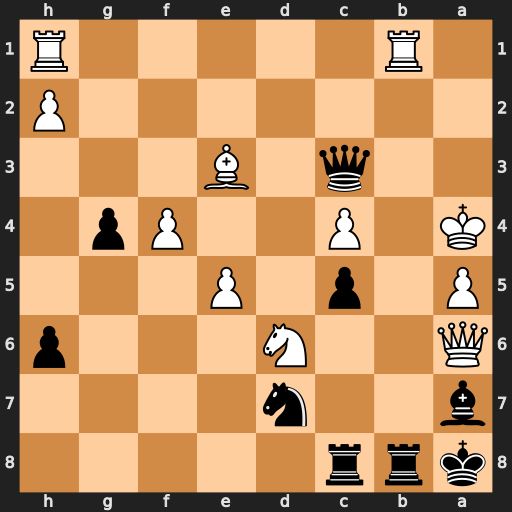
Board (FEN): krr5/b2n4/Q2N3p/P1p1P3/K1P2Pp1/2q1B3/7P/1R5R
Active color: b
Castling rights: -
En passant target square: -
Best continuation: Rb4+ Rxb4 Qxb4#